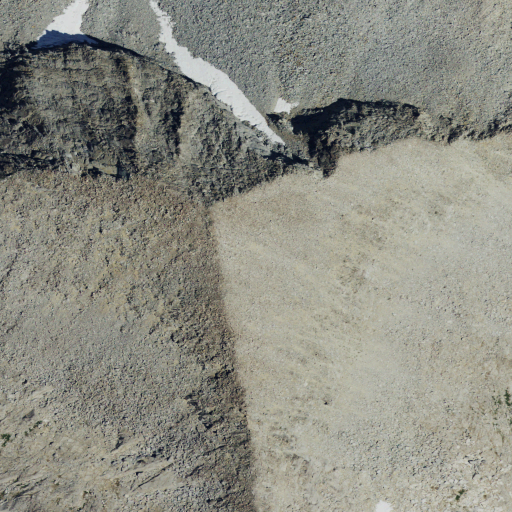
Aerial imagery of mountain in California named Blue Canyon Peak containing barren land, grassland, shrub, open water, and snow